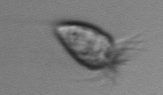
Label: Paratontonia_gracillima